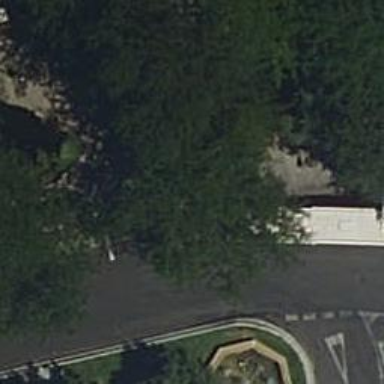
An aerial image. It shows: Kerb serving as barrier.